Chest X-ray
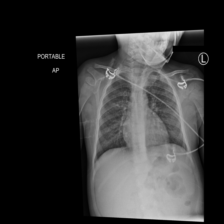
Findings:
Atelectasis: negative
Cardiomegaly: negative
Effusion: negative
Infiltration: negative
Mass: negative
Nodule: negative
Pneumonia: negative
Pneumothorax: negative
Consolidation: positive
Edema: negative
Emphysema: negative
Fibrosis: negative
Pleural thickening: negative
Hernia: negative